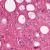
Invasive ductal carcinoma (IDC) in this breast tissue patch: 0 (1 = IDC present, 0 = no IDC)